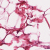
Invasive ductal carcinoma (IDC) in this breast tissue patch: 0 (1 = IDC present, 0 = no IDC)